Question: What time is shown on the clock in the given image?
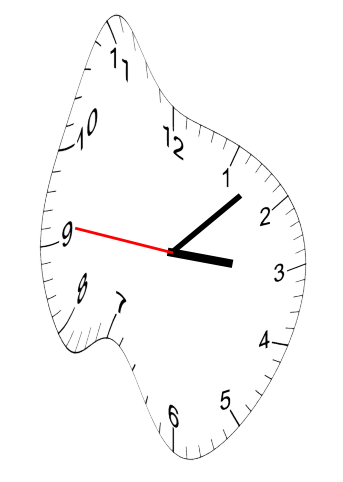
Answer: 03:07:46